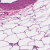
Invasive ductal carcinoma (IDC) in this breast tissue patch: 0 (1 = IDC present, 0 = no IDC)